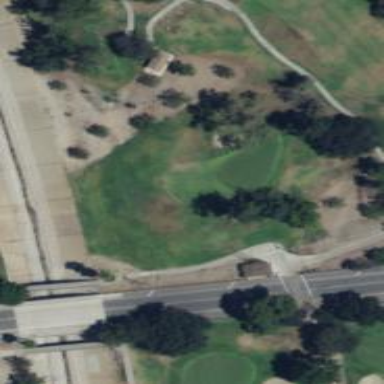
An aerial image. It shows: View of golf hole.